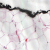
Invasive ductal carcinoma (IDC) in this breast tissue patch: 0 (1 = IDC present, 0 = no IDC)